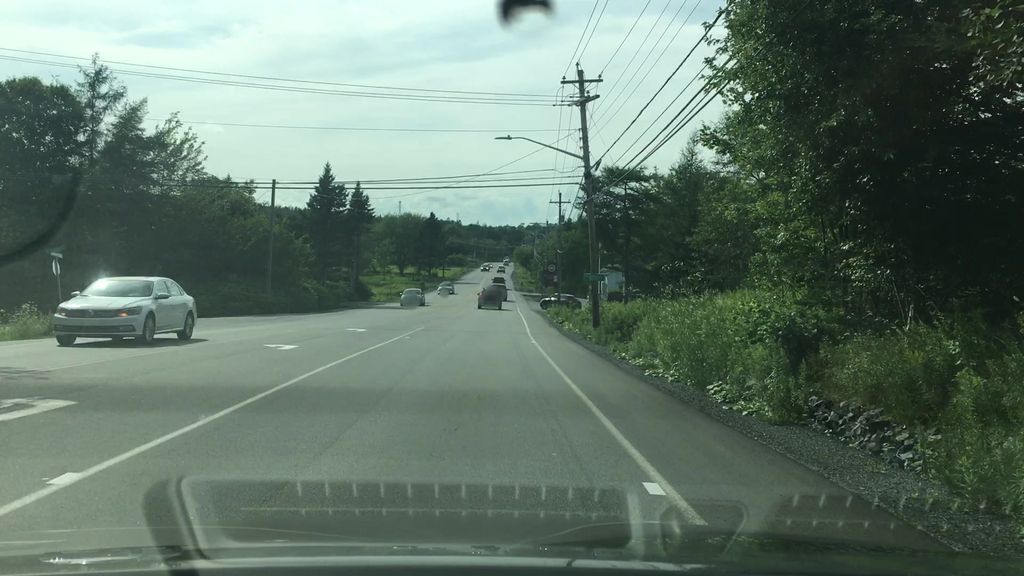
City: halifax